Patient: sex M, age 35
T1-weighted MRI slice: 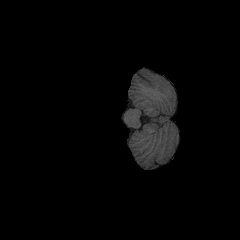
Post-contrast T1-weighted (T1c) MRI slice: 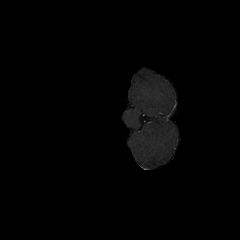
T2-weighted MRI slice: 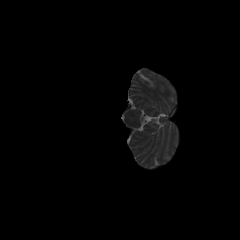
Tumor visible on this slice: no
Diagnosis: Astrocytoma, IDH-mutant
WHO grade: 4